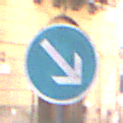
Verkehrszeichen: VorgeschriebeneVorbeifahrtRechts
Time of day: SunriseSunset
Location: Outdoor (Urban)
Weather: PartlyCloudy
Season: NotSpecified
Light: Natural